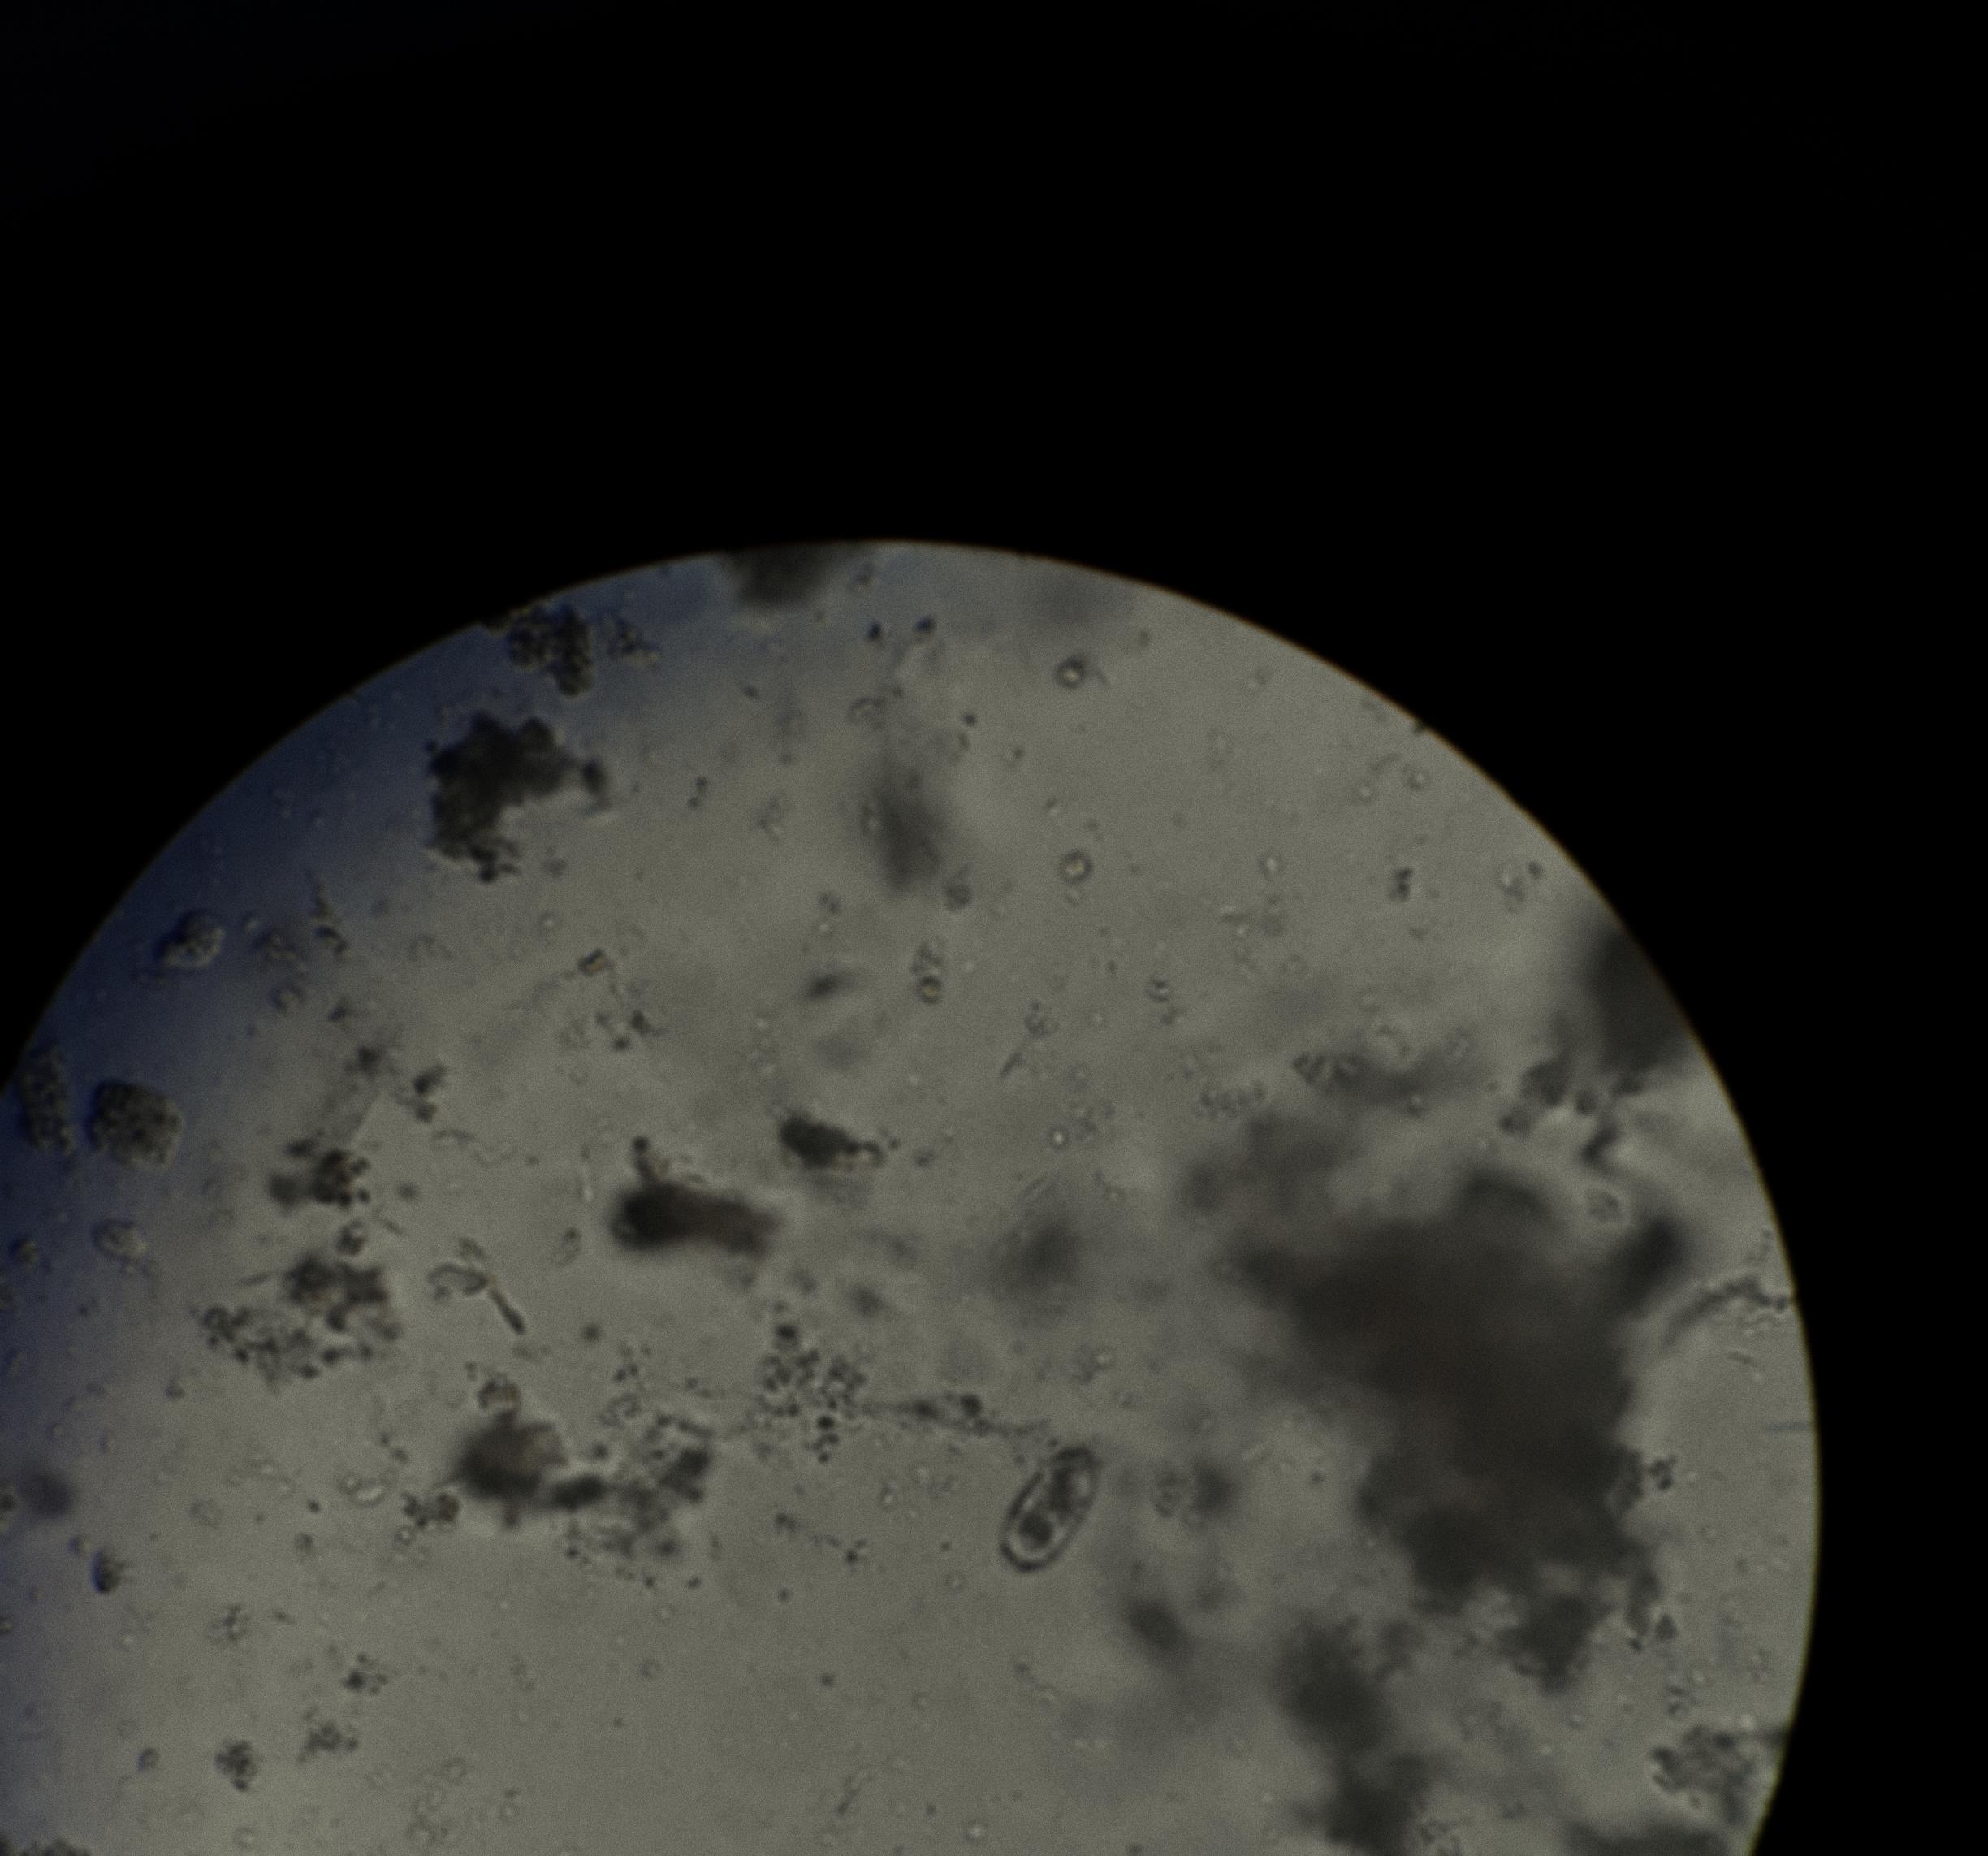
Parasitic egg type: Capillaria philippinensis